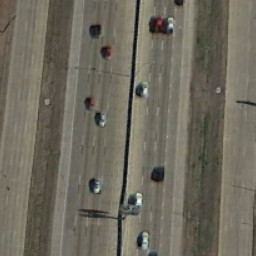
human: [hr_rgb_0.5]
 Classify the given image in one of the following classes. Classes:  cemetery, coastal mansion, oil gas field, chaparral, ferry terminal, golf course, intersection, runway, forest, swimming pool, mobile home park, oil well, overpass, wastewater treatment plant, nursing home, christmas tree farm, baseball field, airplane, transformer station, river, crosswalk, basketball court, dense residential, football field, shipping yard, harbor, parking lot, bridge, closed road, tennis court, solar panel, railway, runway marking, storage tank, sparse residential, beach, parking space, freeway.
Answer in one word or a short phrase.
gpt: freeway